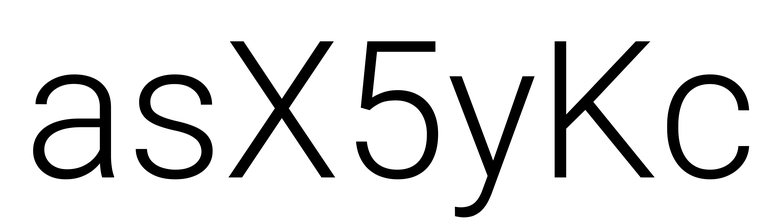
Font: Roboto_Light